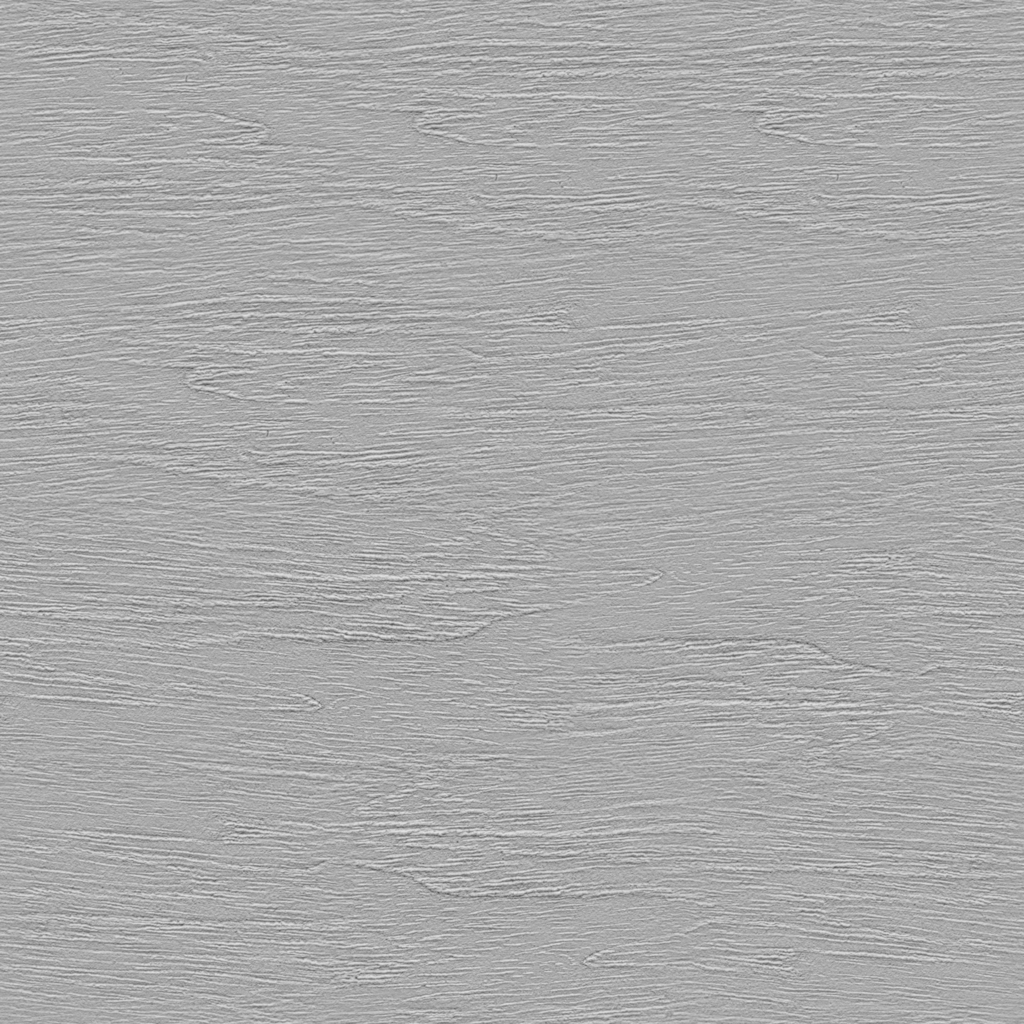
Texture map type: Roughness